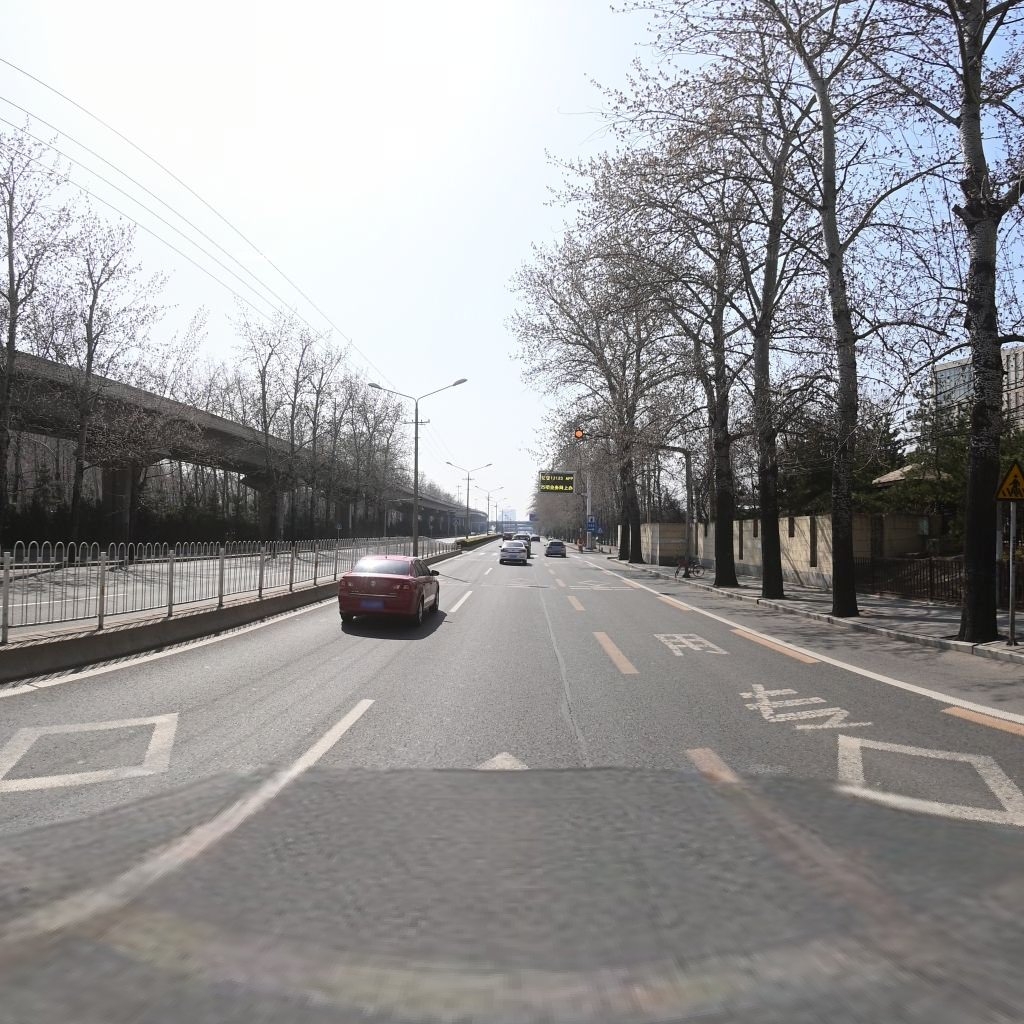
Region: Chaoyang
Road damage annotations: longitudinal patch